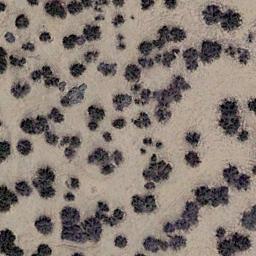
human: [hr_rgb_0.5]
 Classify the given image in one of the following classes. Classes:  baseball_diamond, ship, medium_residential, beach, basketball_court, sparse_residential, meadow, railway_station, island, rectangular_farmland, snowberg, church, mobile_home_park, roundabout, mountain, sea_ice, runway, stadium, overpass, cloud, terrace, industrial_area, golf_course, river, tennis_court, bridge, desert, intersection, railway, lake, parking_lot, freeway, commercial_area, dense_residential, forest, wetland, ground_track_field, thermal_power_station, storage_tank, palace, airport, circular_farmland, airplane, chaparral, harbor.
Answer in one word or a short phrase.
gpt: chaparral